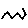
Label: zigzag